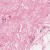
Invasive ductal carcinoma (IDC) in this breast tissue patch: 0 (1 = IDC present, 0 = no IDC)